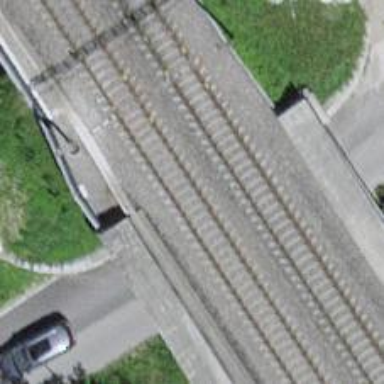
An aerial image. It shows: Railway bridge with electrified tracks and single rail.